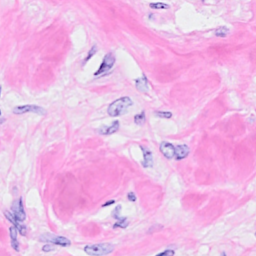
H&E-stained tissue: Breast